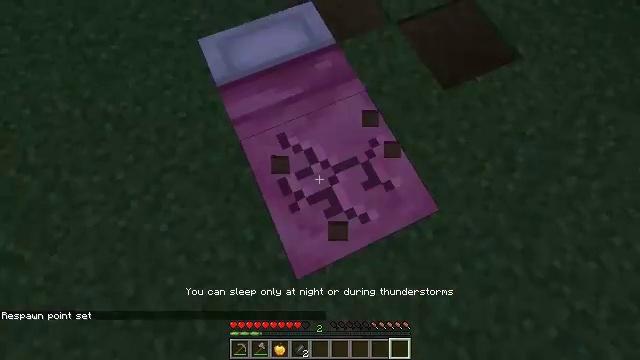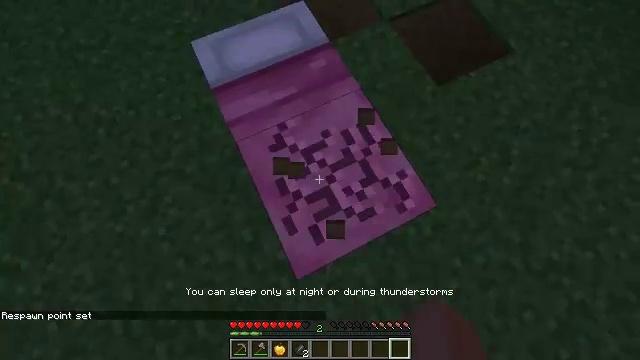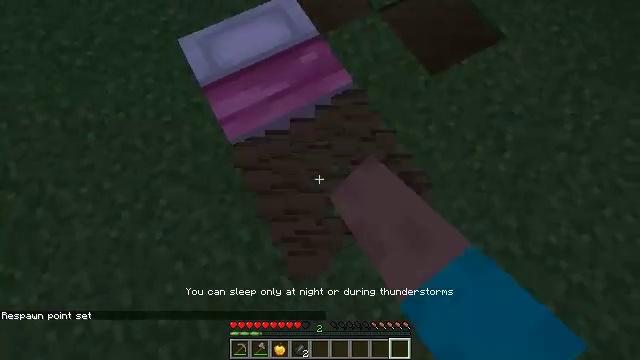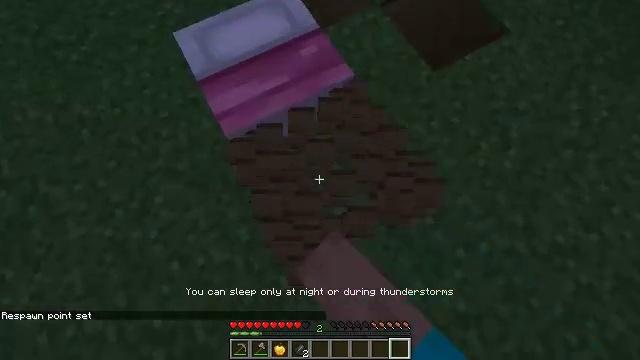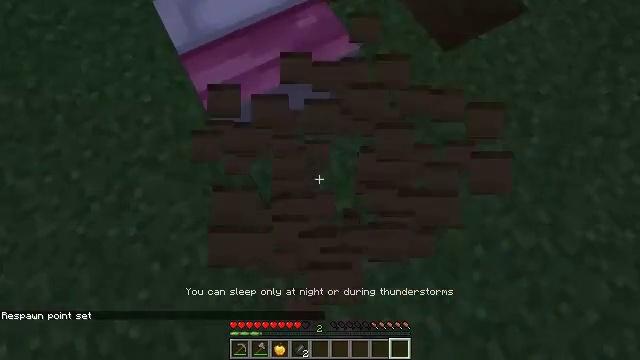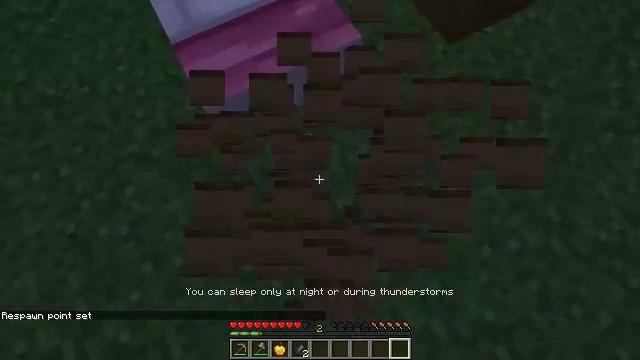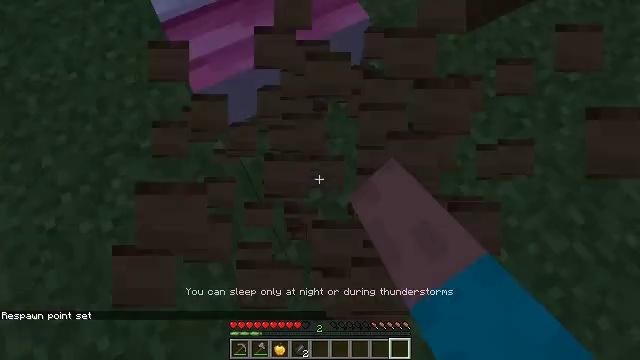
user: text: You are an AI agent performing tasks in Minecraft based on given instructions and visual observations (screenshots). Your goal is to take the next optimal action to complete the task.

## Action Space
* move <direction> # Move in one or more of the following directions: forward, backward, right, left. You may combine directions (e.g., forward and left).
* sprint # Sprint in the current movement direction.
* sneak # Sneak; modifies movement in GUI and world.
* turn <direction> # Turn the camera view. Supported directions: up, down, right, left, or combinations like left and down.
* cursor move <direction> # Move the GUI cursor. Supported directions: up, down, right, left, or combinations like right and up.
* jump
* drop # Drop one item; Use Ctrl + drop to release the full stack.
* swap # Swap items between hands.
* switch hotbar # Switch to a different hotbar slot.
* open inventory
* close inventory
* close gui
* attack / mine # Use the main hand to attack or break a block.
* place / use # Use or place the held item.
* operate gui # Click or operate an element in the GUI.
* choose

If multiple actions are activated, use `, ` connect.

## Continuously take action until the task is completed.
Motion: motion action
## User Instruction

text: Attack the pink bed to retrieve it.
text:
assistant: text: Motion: turn right, attack / mine
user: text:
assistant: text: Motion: turn right, attack / mine
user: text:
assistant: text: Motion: attack / mine
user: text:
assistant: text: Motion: attack / mine
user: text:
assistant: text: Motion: attack / mine
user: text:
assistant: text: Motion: attack / mine
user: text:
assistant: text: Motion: attack / mine